Question: I have a pandas DF that has two columns, Day, and Data, reading from a csv file.

After reading, I add 3 columns "Days with condition 0", 1, and 2. For example, for the columns 'Days with condition 2' I do this:
'''
DF['Days with condition 2'] = ''
DF['Days with condition 2'][DF['Data']==2]=1
'''
What I need to do and can't figure out is how to calculate 'Days since condition' 0,1,2. For example, the 'Days since condition 2' should display 11 in index 19, since that's the number of rows since the last condition was triggered (index 8). Is there any pandas function to do this?
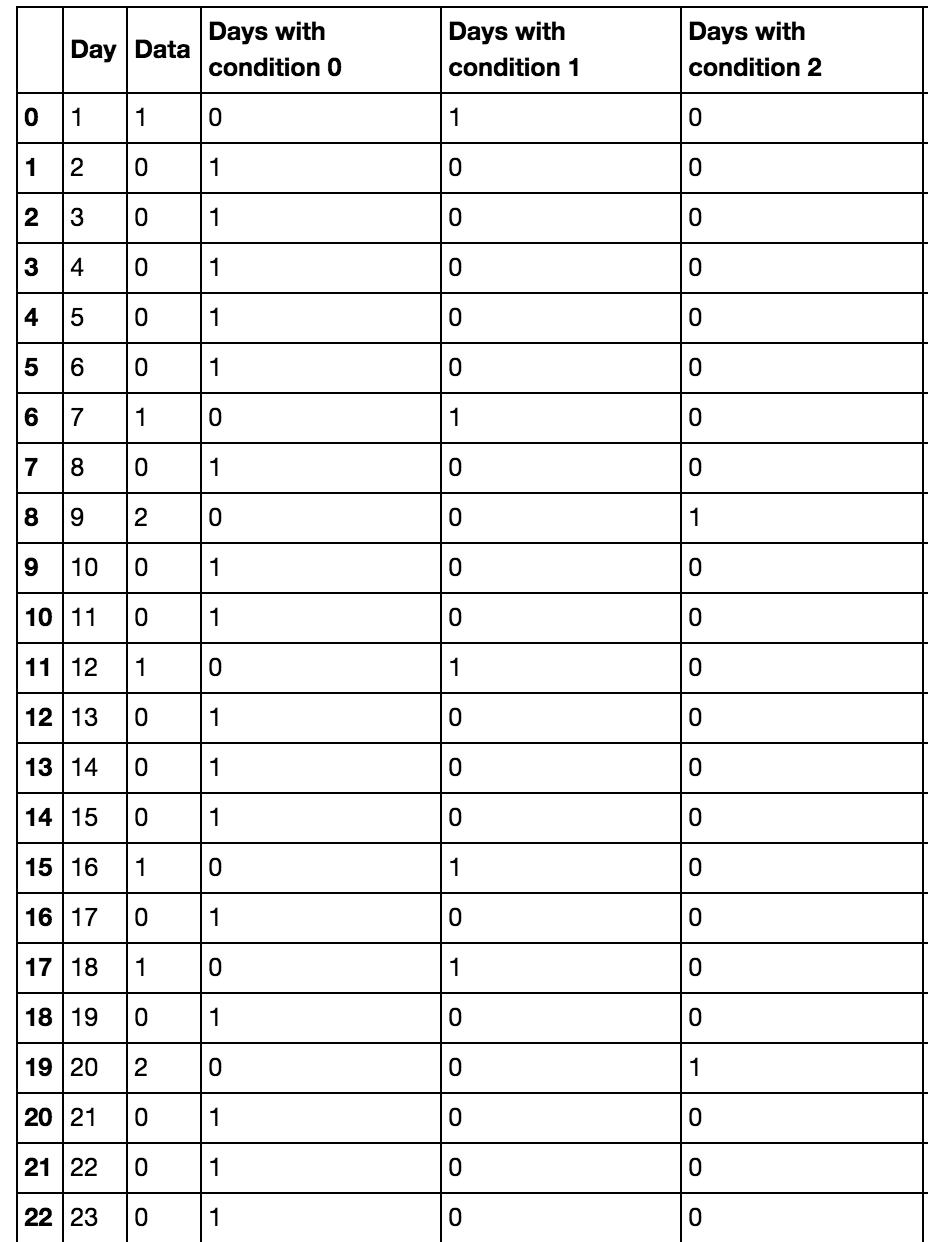
Answer: Starting with your two original columns
'''
Day Data
0 1 1
1 2 0
2 3 0
3 4 0
4 5 0
5 6 0
6 7 1
7 8 0
8 9 2
9 10 0
10 11 0
11 12 1
12 13 0
13 14 0
14 15 0
15 16 1
16 17 0
17 18 1
18 19 0
19 20 2
20 21 0
21 22 0
22 23 0
'''
Here's how you could populate "Days with condition 2". Filter for the 2s using boolean indexing. Then we subtract our previous Day using shift().
The next couple of steps filters for the first occurrence of 2 and updates "Days with condition 2" equal to Day, but it could be whatever you want it to be
Then a fillna() to get rid of the NaNs. The same pattern could be used for the other two columns you want to add
'''
filter = (df["Data"] == 2)
df.loc[filter,"Days with condition 2"] = df[filter]["Day"] - df[filter]["Day"].shift(1)
filter = filter & (df["Days with condition 2"].isnull())
df.loc[filter,"Days with condition 2"] = df[filter]["Day"]
df = df.fillna(0)
df
Day Data Days with condition 2
0 1 1 0
1 2 0 0
2 3 0 0
3 4 0 0
4 5 0 0
5 6 0 0
6 7 1 0
7 8 0 0
8 9 2 9
9 10 0 0
10 11 0 0
11 12 1 0
12 13 0 0
13 14 0 0
14 15 0 0
15 16 1 0
16 17 0 0
17 18 1 0
18 19 0 0
19 20 2 11
20 21 0 0
21 22 0 0
22 23 0 0
'''